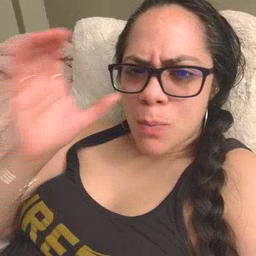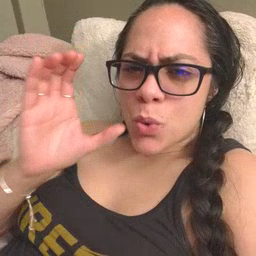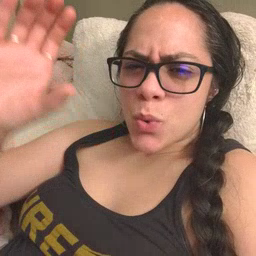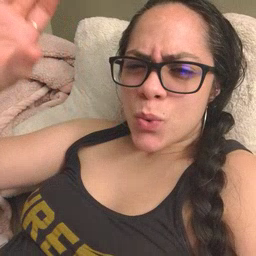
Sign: moon